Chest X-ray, PA view. Patient: 49 years old, sex M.
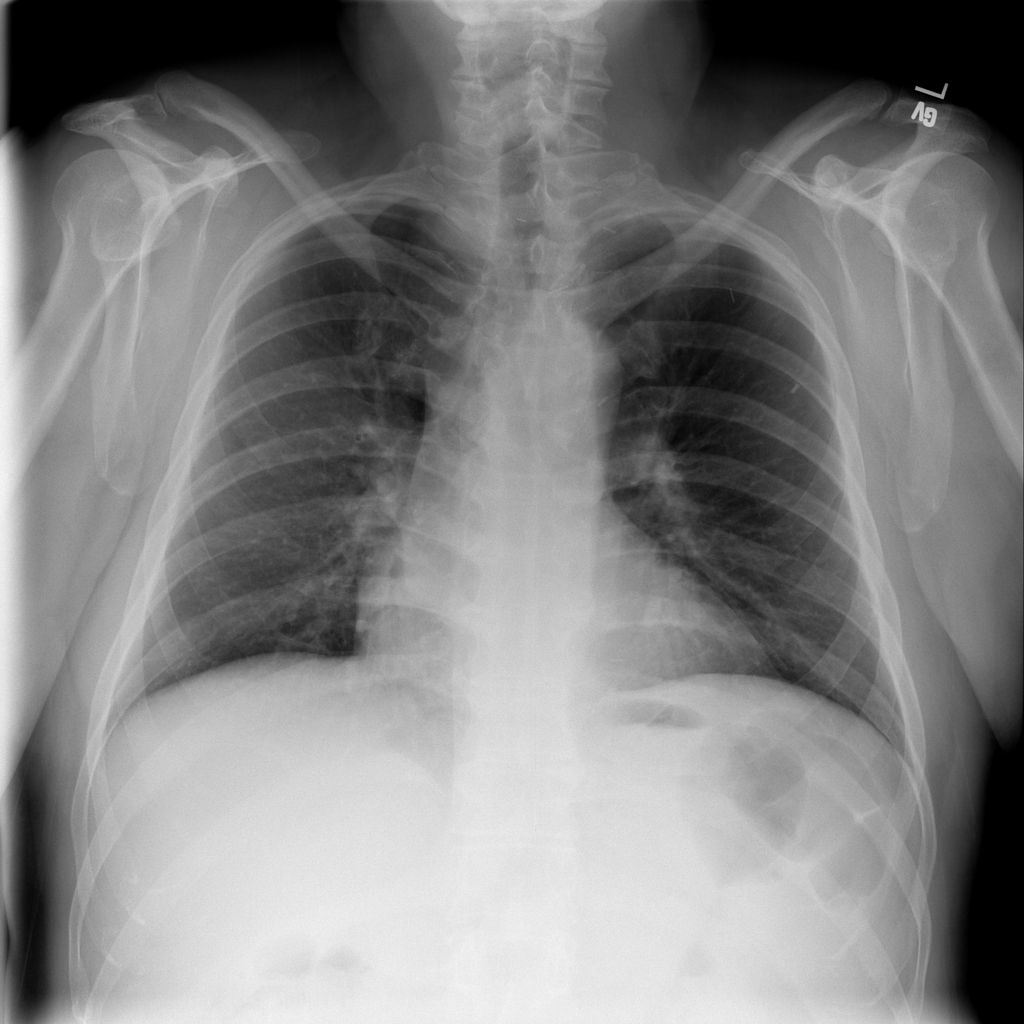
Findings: No Finding